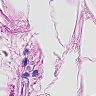
Metastatic tissue present: no